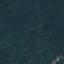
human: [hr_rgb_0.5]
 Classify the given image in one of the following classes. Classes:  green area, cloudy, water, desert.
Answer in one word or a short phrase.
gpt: green area